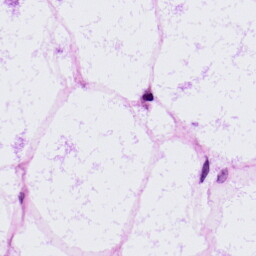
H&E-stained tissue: LymphNode